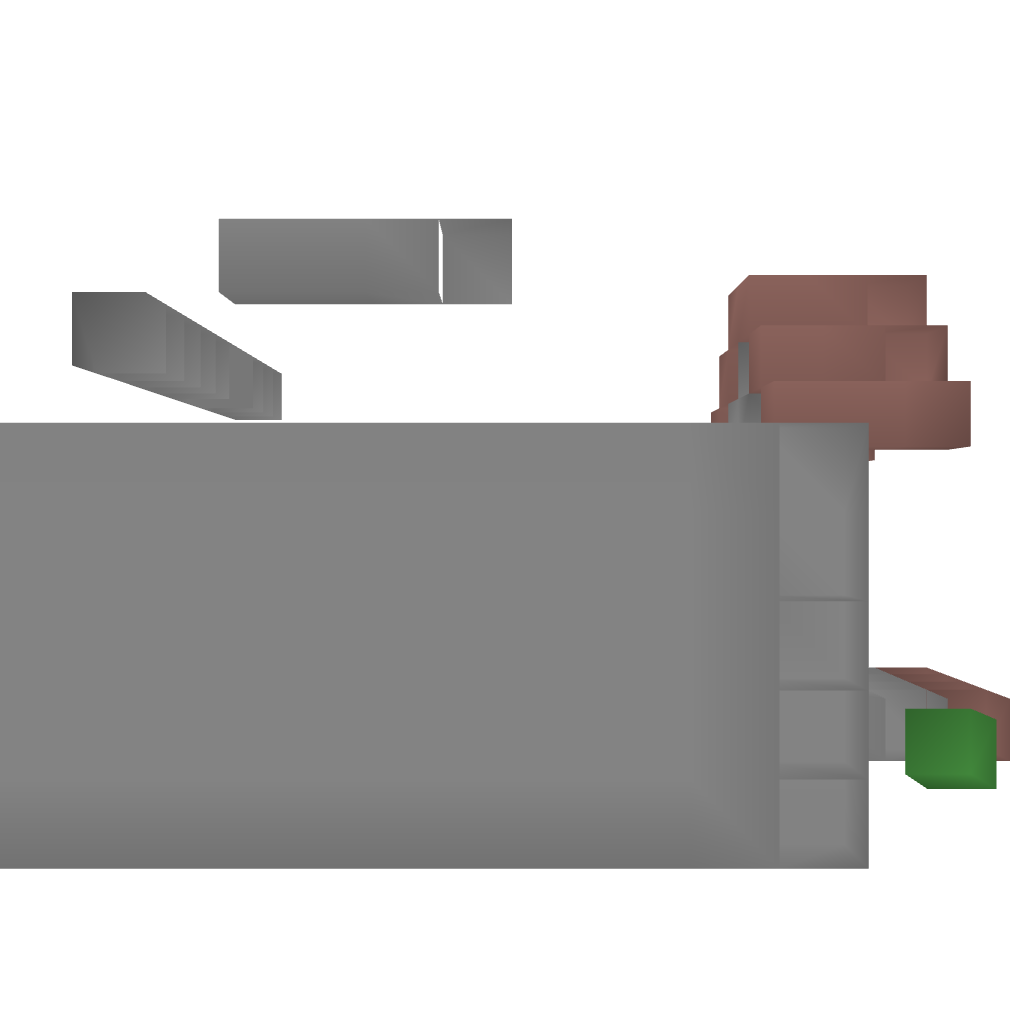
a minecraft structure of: Lost in a Book Library bad low quality